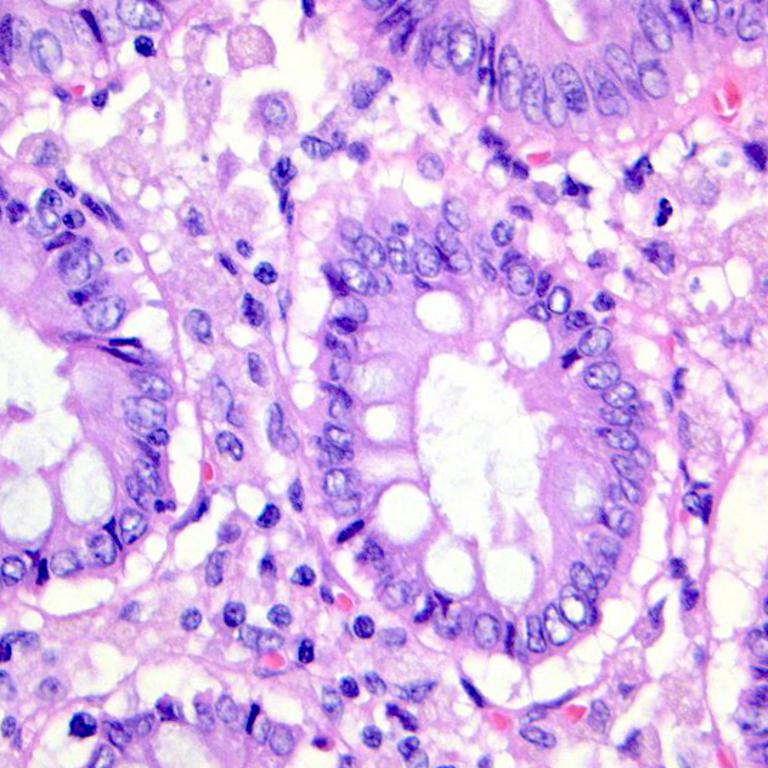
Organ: colon
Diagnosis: benign